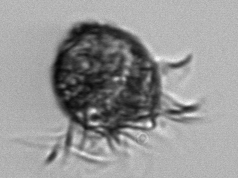
Label: Strombidium_morphotype1